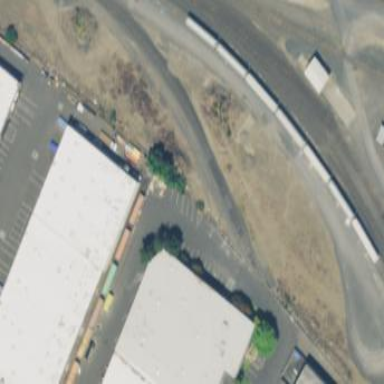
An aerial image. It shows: Warehouse building.